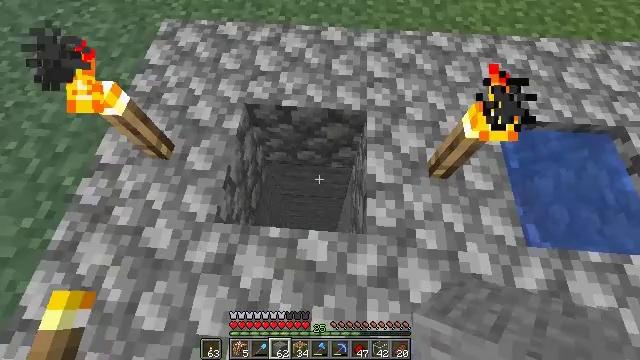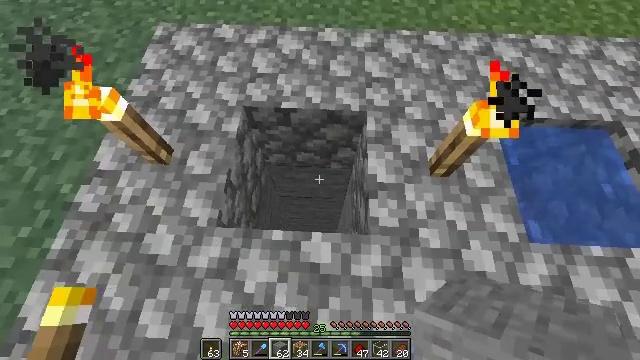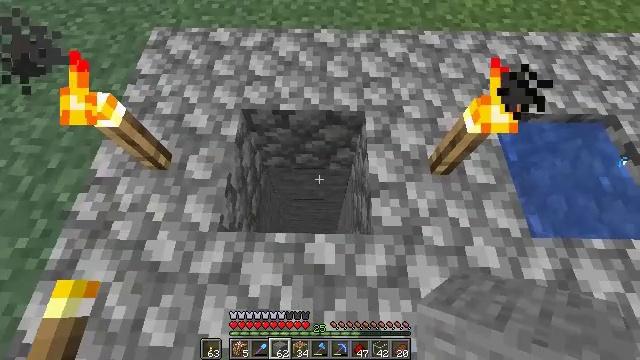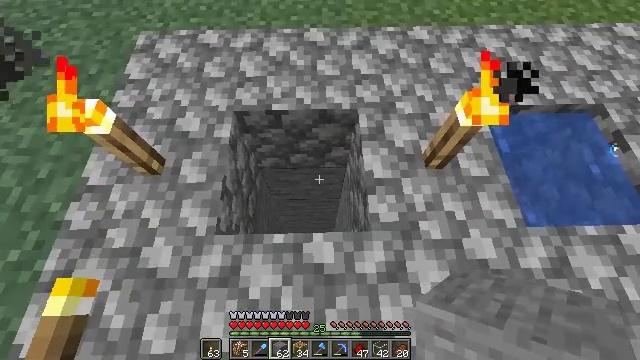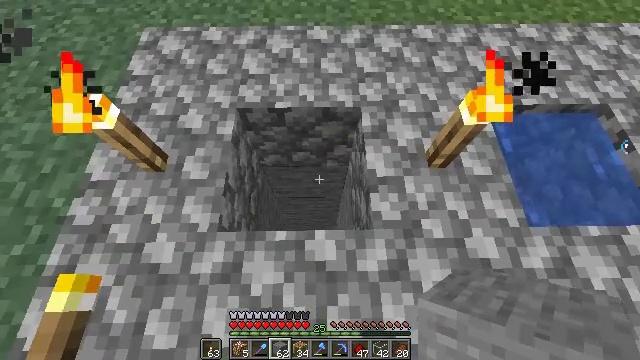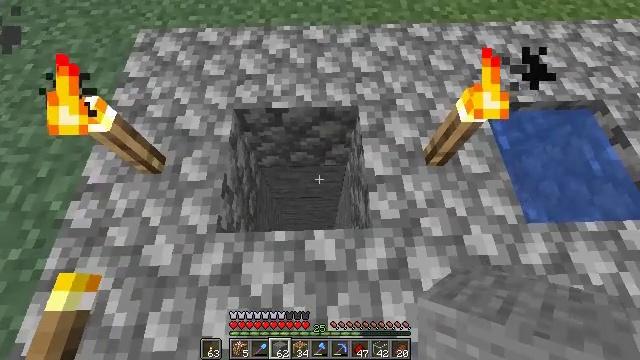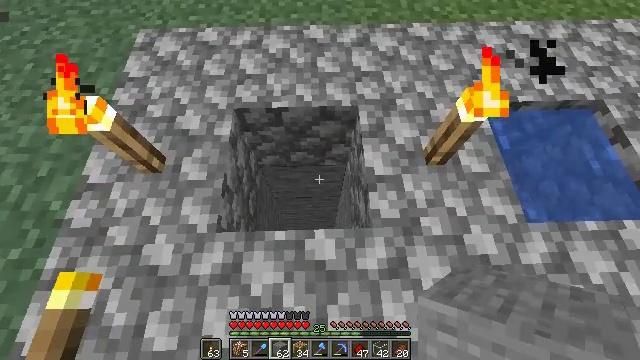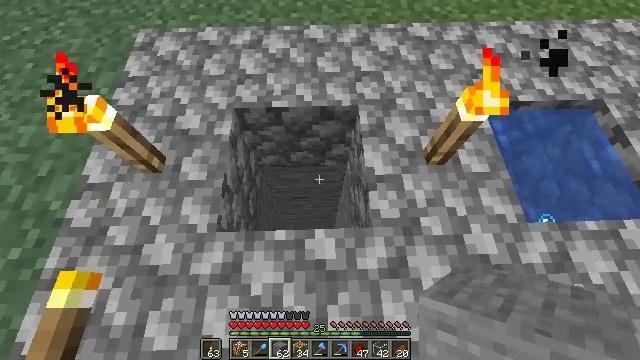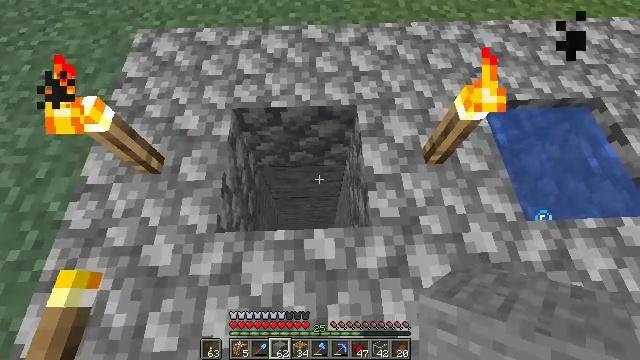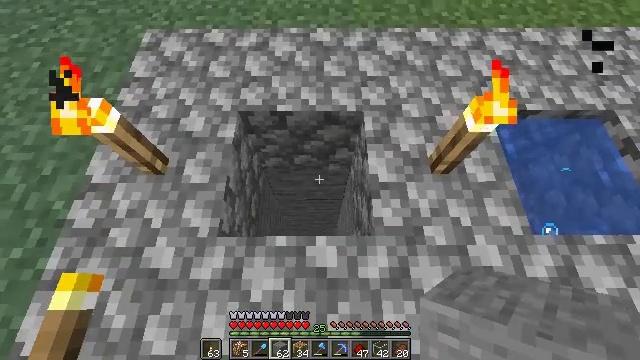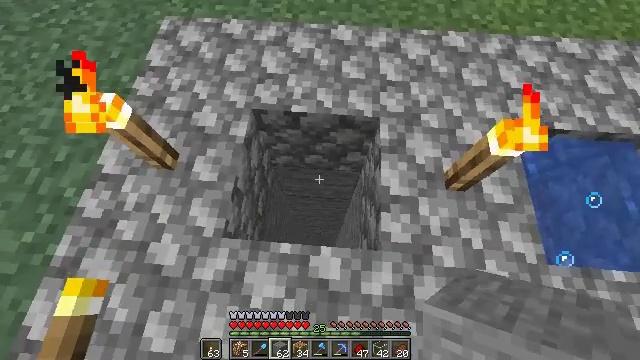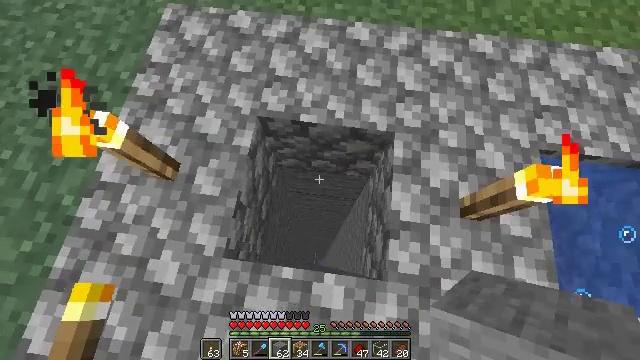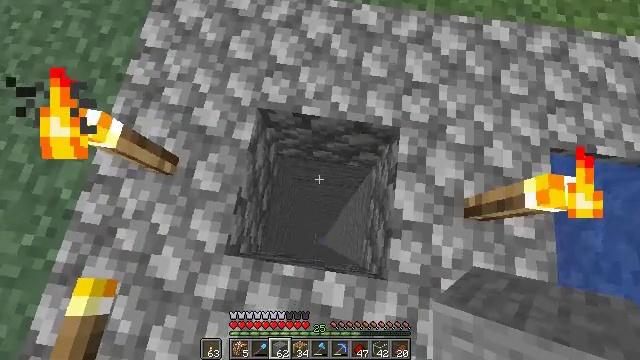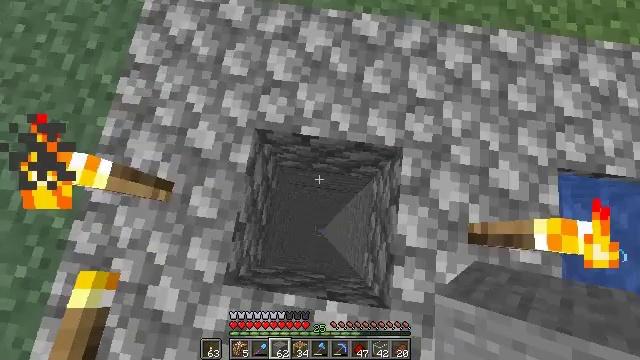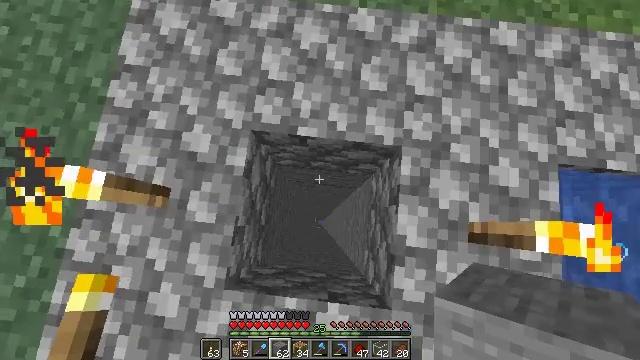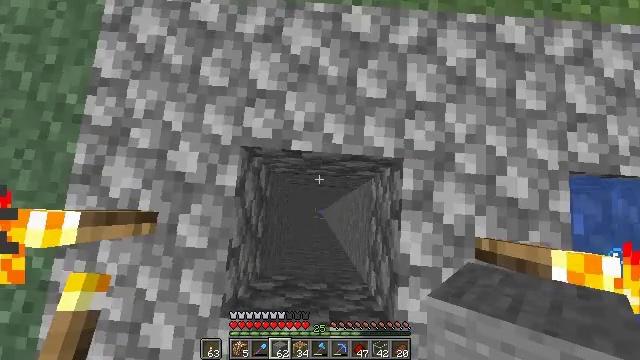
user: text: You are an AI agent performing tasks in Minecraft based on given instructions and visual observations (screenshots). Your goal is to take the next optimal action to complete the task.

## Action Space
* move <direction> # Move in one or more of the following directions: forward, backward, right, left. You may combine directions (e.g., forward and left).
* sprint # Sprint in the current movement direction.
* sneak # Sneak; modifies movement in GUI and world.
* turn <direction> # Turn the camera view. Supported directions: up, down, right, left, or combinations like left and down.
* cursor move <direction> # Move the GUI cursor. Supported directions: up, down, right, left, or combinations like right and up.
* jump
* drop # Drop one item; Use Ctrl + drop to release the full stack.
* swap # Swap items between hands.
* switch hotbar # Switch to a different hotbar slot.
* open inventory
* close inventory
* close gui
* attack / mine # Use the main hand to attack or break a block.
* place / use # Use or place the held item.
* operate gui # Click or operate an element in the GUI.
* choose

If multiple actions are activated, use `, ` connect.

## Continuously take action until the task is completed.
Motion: motion action
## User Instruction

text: Craft a comparator.
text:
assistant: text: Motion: turn right
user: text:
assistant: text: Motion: turn right
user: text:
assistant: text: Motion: turn right
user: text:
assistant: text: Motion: no_op
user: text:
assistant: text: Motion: no_op
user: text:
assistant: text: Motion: no_op
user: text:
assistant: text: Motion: no_op
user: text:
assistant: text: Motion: no_op
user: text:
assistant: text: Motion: move forward, turn left
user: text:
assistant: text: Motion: move forward, turn left and down
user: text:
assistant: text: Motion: move forward, turn left and down
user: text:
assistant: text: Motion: move forward, turn down
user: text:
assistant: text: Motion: move forward, turn down
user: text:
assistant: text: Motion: move forward, turn right and down
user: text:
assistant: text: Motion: move forward, turn right and down
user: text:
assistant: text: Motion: move forward, turn right and down
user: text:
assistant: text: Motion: turn right and down
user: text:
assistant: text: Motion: turn down
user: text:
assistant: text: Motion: no_op
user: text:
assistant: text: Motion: no_op
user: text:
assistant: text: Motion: no_op
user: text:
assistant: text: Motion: no_op
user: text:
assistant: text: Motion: no_op
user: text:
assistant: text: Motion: no_op
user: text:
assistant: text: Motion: no_op
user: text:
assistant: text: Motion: no_op
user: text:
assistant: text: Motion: no_op
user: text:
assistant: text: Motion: no_op
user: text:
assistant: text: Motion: no_op
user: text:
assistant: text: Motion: no_op